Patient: sex F, age 49
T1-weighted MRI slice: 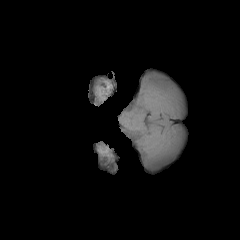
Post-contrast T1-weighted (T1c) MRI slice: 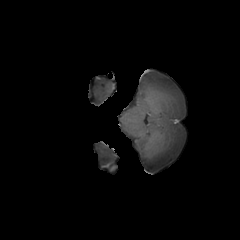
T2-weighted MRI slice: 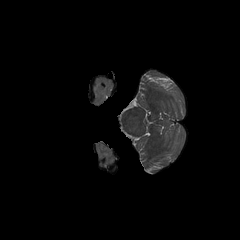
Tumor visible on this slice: no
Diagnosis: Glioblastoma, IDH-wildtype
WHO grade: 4